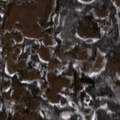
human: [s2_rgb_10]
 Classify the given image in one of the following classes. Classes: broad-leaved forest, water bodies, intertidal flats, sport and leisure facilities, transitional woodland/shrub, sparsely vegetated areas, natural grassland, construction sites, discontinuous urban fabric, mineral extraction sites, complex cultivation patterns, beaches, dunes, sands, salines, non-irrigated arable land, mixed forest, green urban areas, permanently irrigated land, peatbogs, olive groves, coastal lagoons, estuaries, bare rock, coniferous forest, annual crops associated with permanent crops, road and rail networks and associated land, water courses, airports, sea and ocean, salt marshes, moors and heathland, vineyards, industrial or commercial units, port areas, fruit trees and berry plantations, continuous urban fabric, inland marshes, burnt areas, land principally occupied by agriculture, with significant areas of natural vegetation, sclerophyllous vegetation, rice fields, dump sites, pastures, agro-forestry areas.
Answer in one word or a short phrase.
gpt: non-irrigated arable land, complex cultivation patterns, land principally occupied by agriculture, with significant areas of natural vegetation